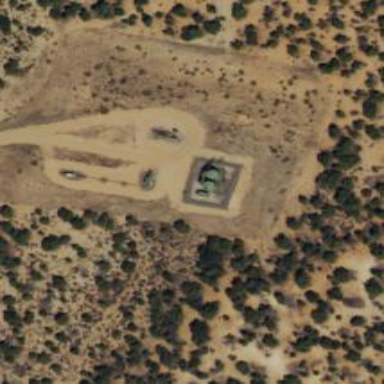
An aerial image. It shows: Storage tank that is man-made.